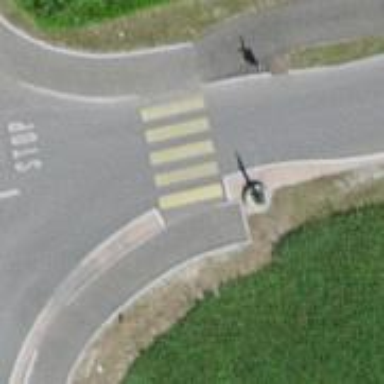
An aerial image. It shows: Marked crossing on the road.